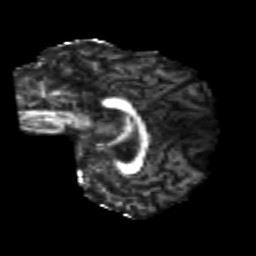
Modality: FA
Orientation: sagittal
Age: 24
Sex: female
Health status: healthy
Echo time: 0.074 s